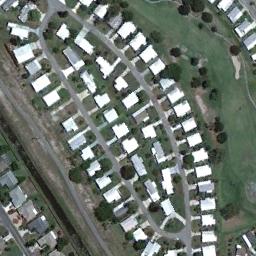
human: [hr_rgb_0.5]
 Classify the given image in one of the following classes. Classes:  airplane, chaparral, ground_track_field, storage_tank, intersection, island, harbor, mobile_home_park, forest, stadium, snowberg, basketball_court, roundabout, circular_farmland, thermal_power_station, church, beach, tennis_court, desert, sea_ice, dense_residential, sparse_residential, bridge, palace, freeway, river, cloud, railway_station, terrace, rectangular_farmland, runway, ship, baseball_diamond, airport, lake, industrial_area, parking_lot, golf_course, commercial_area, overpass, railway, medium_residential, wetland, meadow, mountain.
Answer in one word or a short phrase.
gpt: mobile_home_park